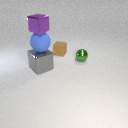
small purple metal cube above large gray metal cube